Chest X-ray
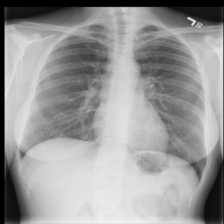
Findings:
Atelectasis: negative
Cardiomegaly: negative
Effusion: negative
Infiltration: negative
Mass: negative
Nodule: negative
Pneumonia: negative
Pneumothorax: negative
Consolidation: negative
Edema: negative
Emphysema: negative
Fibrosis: negative
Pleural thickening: negative
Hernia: negative